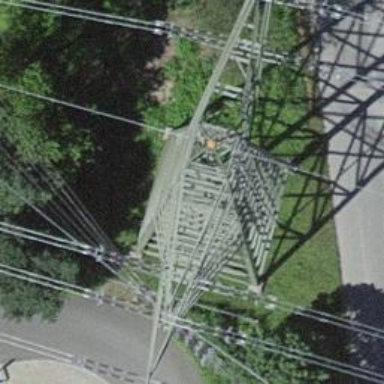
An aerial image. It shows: Three cables of power line.